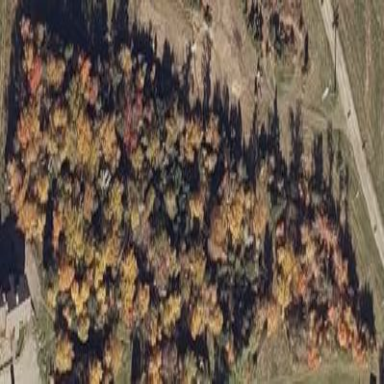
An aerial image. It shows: Coniferous forest area.